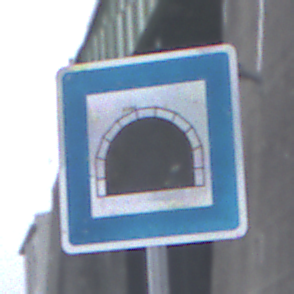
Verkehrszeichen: Tunnel
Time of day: MorningAfternoon
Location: Outdoor (Suburban)
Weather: Overcast
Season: NotSpecified
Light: Natural